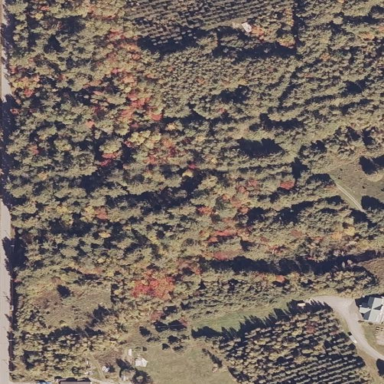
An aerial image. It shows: Mixed woodland with variety of leaf types and cycles.